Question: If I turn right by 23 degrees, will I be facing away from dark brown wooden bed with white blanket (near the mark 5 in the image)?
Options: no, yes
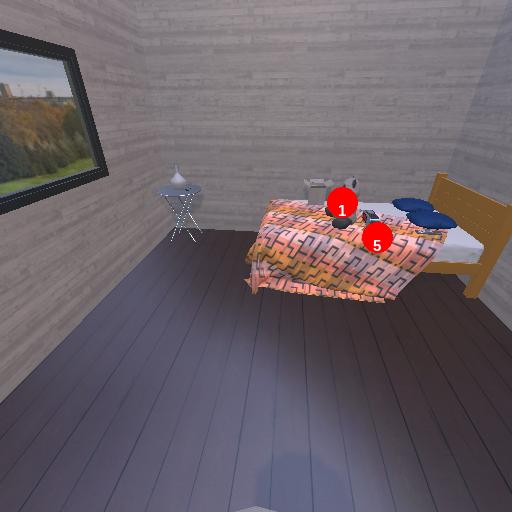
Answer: no